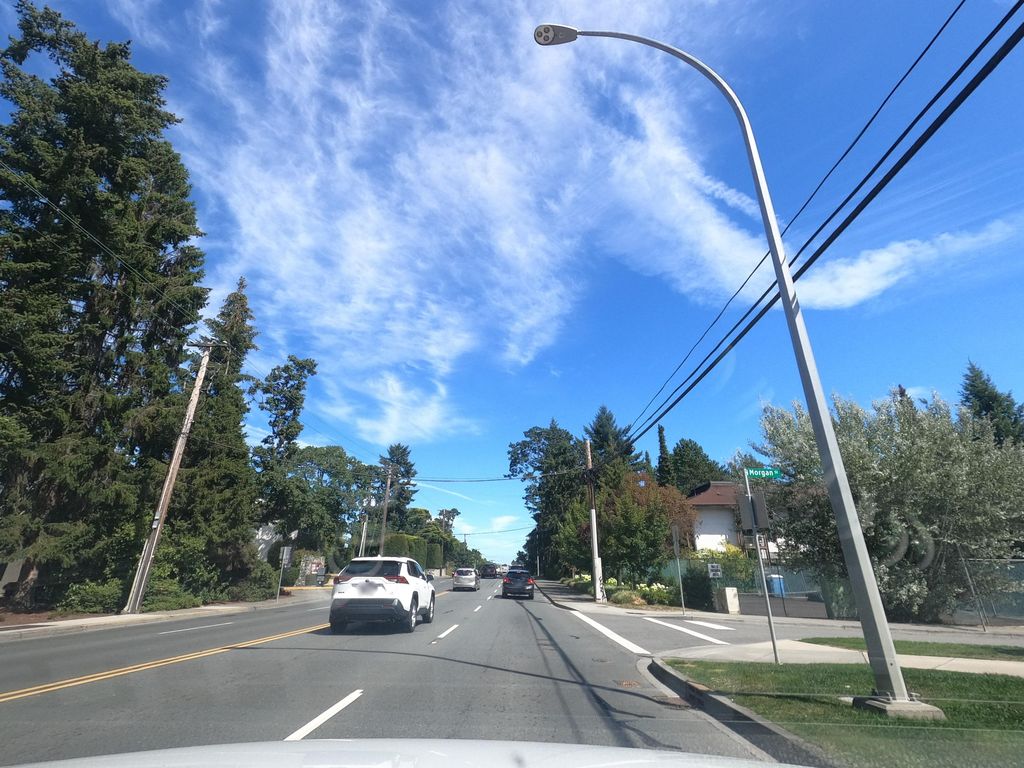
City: victoria